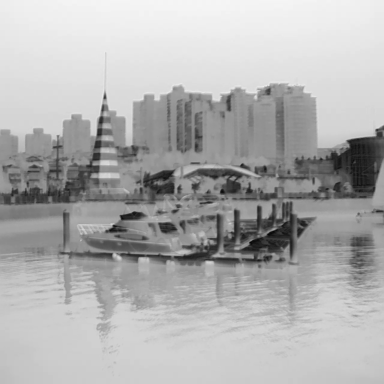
There are four objects shown in the infrared image, including three canoes, and a sailboat.